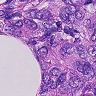
Metastatic tissue present: yes